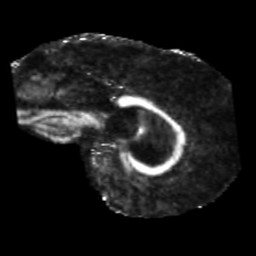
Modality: FA
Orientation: sagittal
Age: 75
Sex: male
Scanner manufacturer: siemens
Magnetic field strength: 3 T
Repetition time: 5.25 s
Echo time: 0.08 s